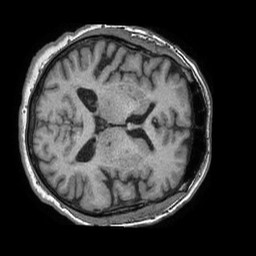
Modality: T1w
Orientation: axial
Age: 71
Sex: male
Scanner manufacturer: philips
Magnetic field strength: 1.5 T
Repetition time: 0.007681 s
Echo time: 0.003497 s